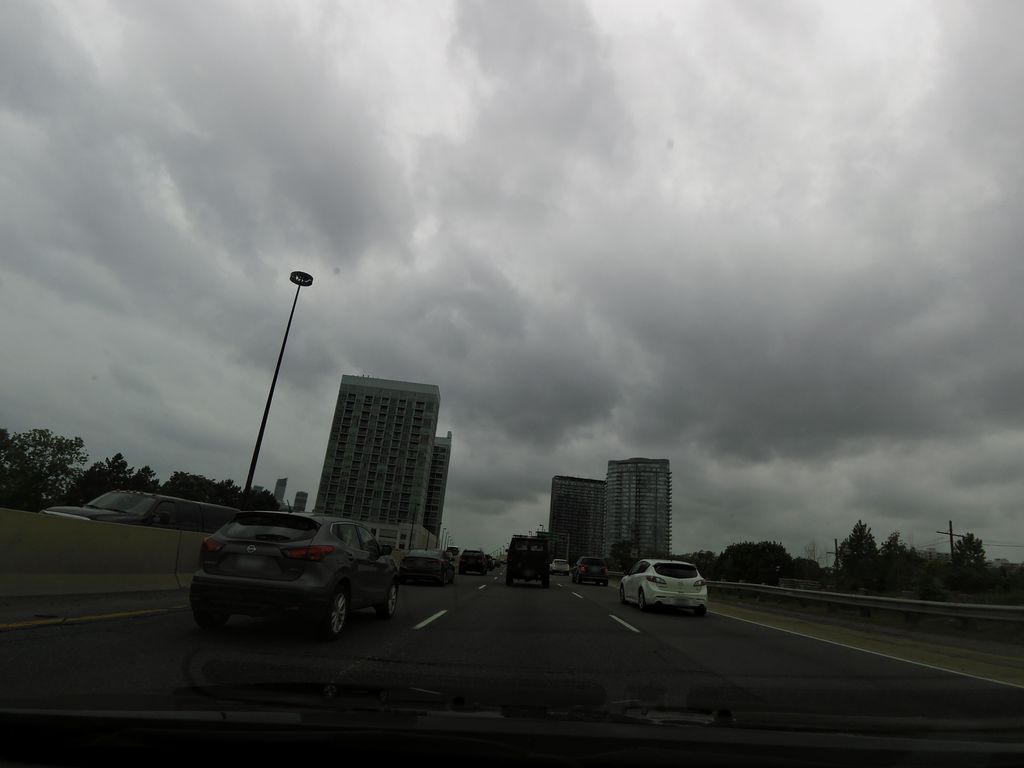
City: toronto